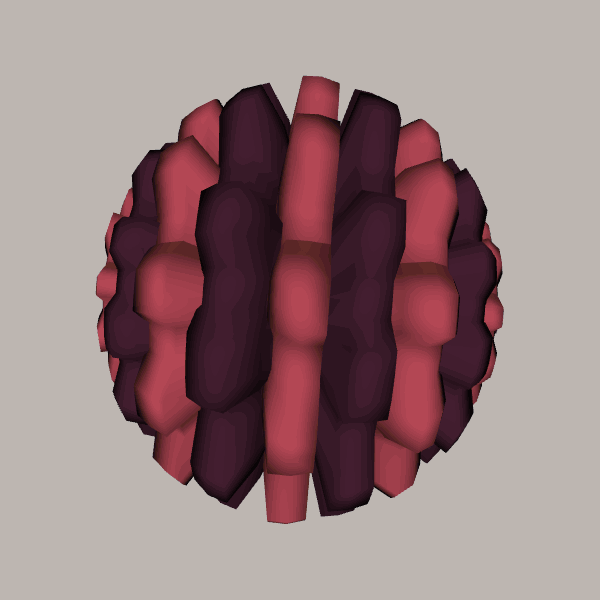
Background: light